Aerial crown-view tile of a tropical tree (Barro Colorado Island, Panama), acquired 20250317:
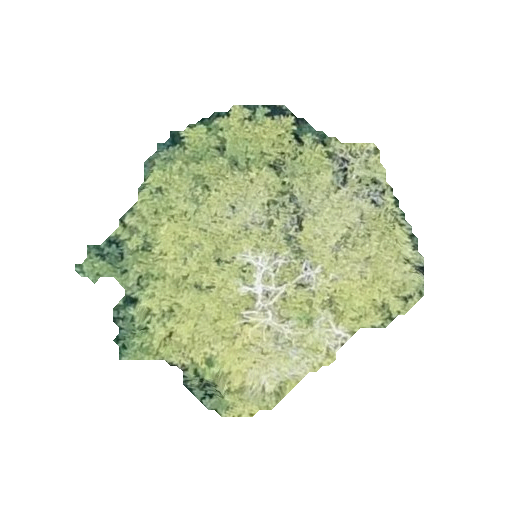
Species: Alseis blackiana
GBIF accepted scientific name: Alseis blackiana
Crown area: 102.407 m²